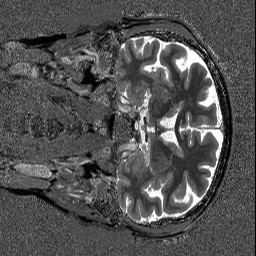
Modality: T1map
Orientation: coronal
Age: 63
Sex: female
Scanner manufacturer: siemens
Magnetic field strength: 3 T
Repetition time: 5 s
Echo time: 0.00298 s